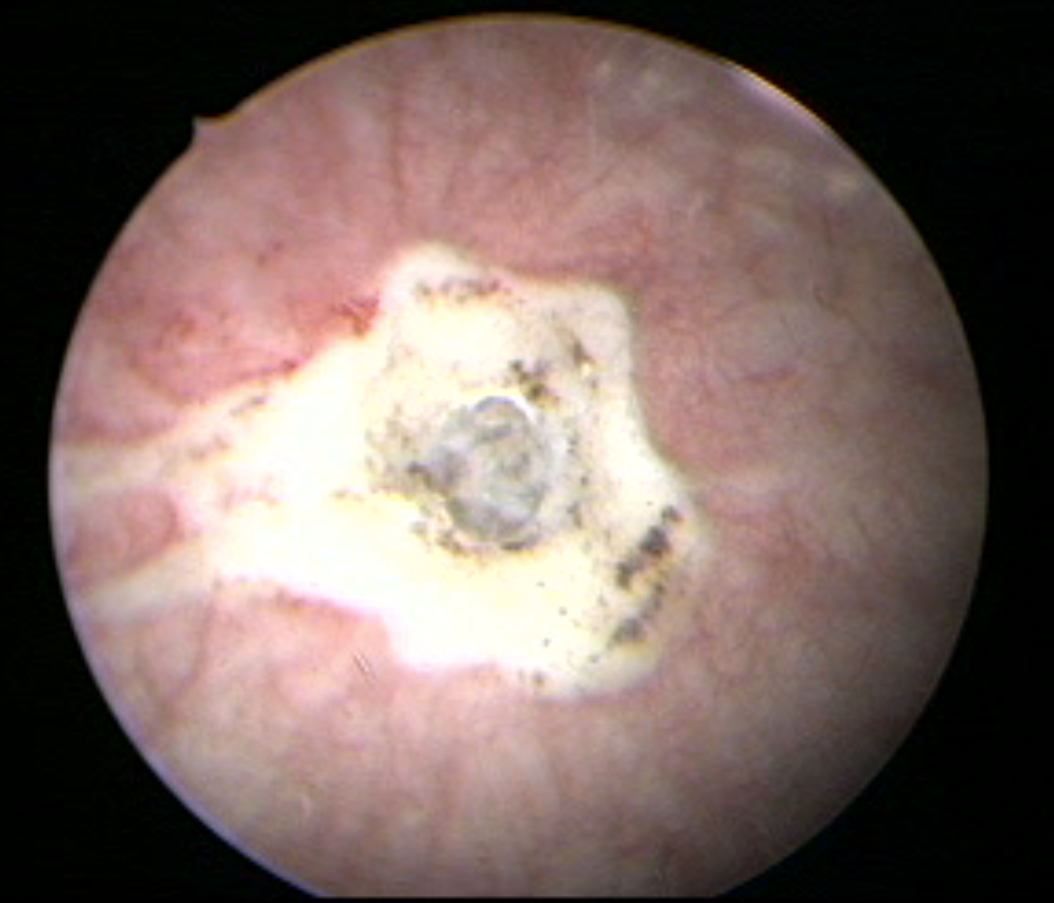
Modality: WLC
Class: Anatomical landmarks
Subclass: ResectionBed
Lesion: L1
Morphology: Non-papillary
Bladder cancer association: No